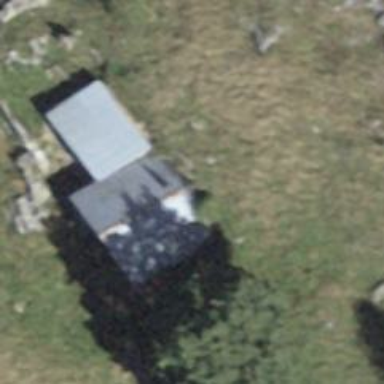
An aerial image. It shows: Weather shelter amenity for protection from the elements.